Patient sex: M
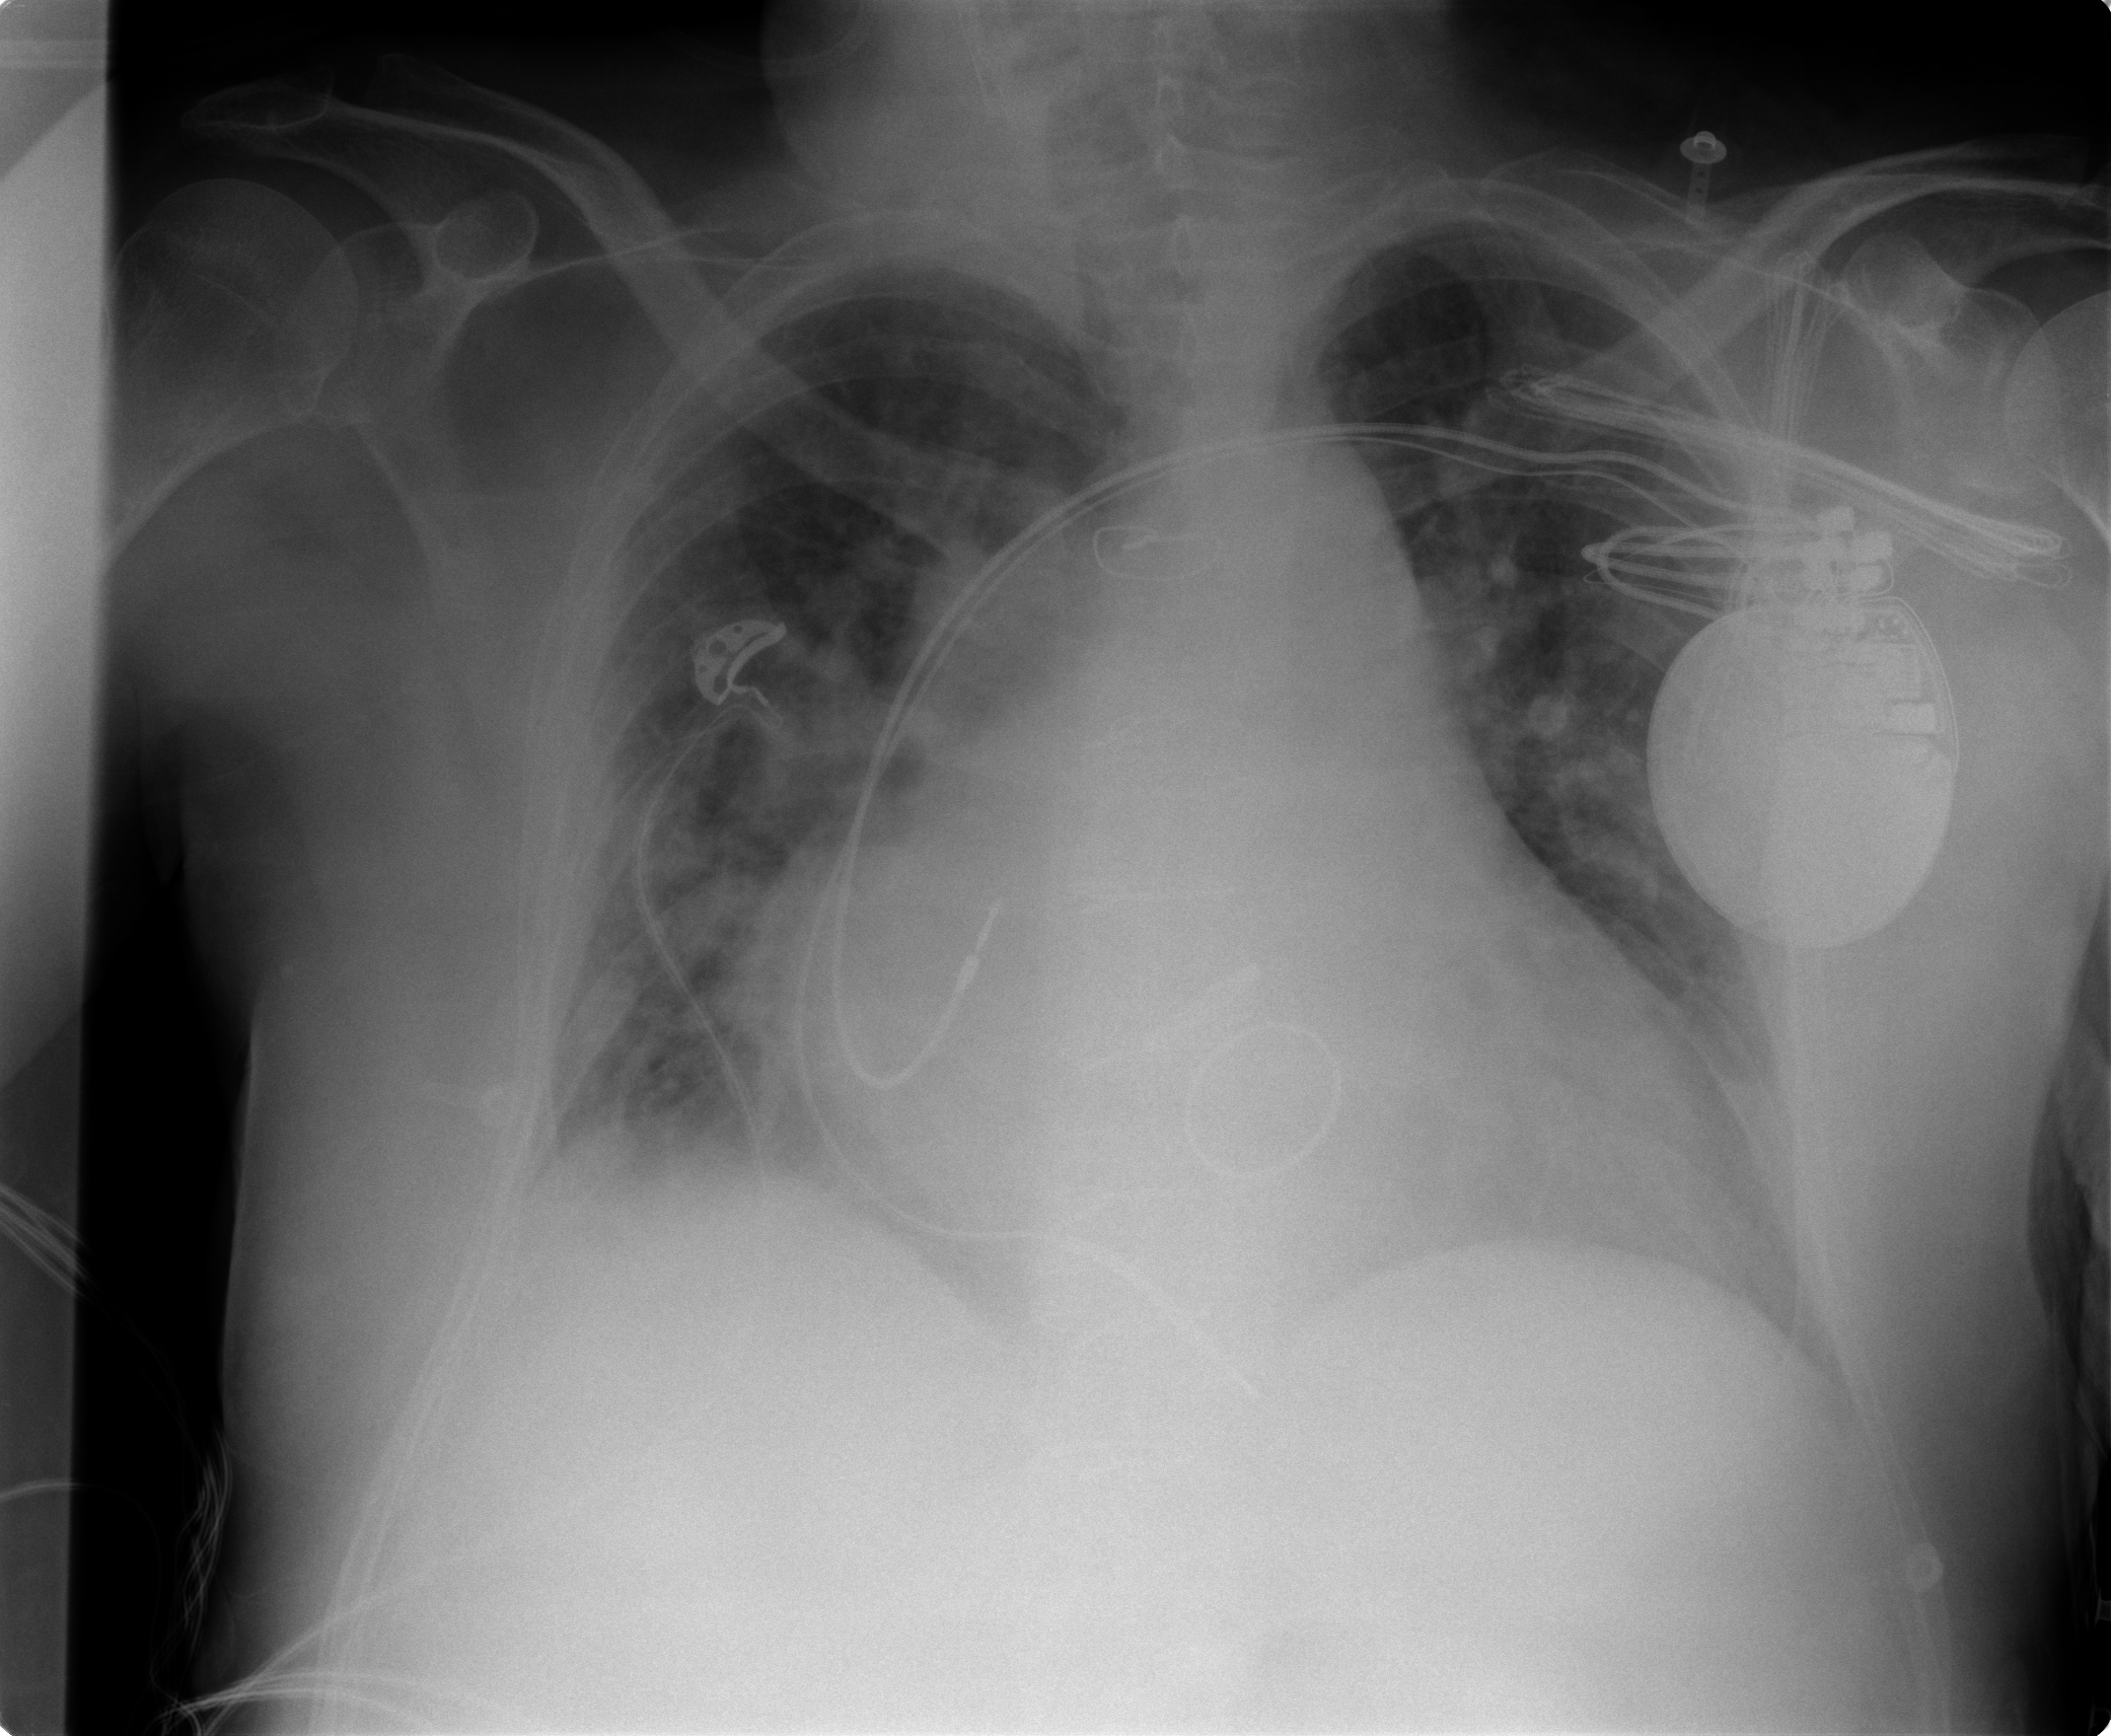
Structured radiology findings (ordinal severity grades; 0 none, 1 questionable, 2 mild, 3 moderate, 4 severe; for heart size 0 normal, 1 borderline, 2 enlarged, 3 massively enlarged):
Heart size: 2
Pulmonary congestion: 2
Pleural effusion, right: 0
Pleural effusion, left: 0
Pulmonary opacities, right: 3
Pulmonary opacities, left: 2
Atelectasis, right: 2
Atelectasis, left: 1